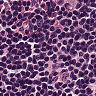
Metastatic tissue present: no